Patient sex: M
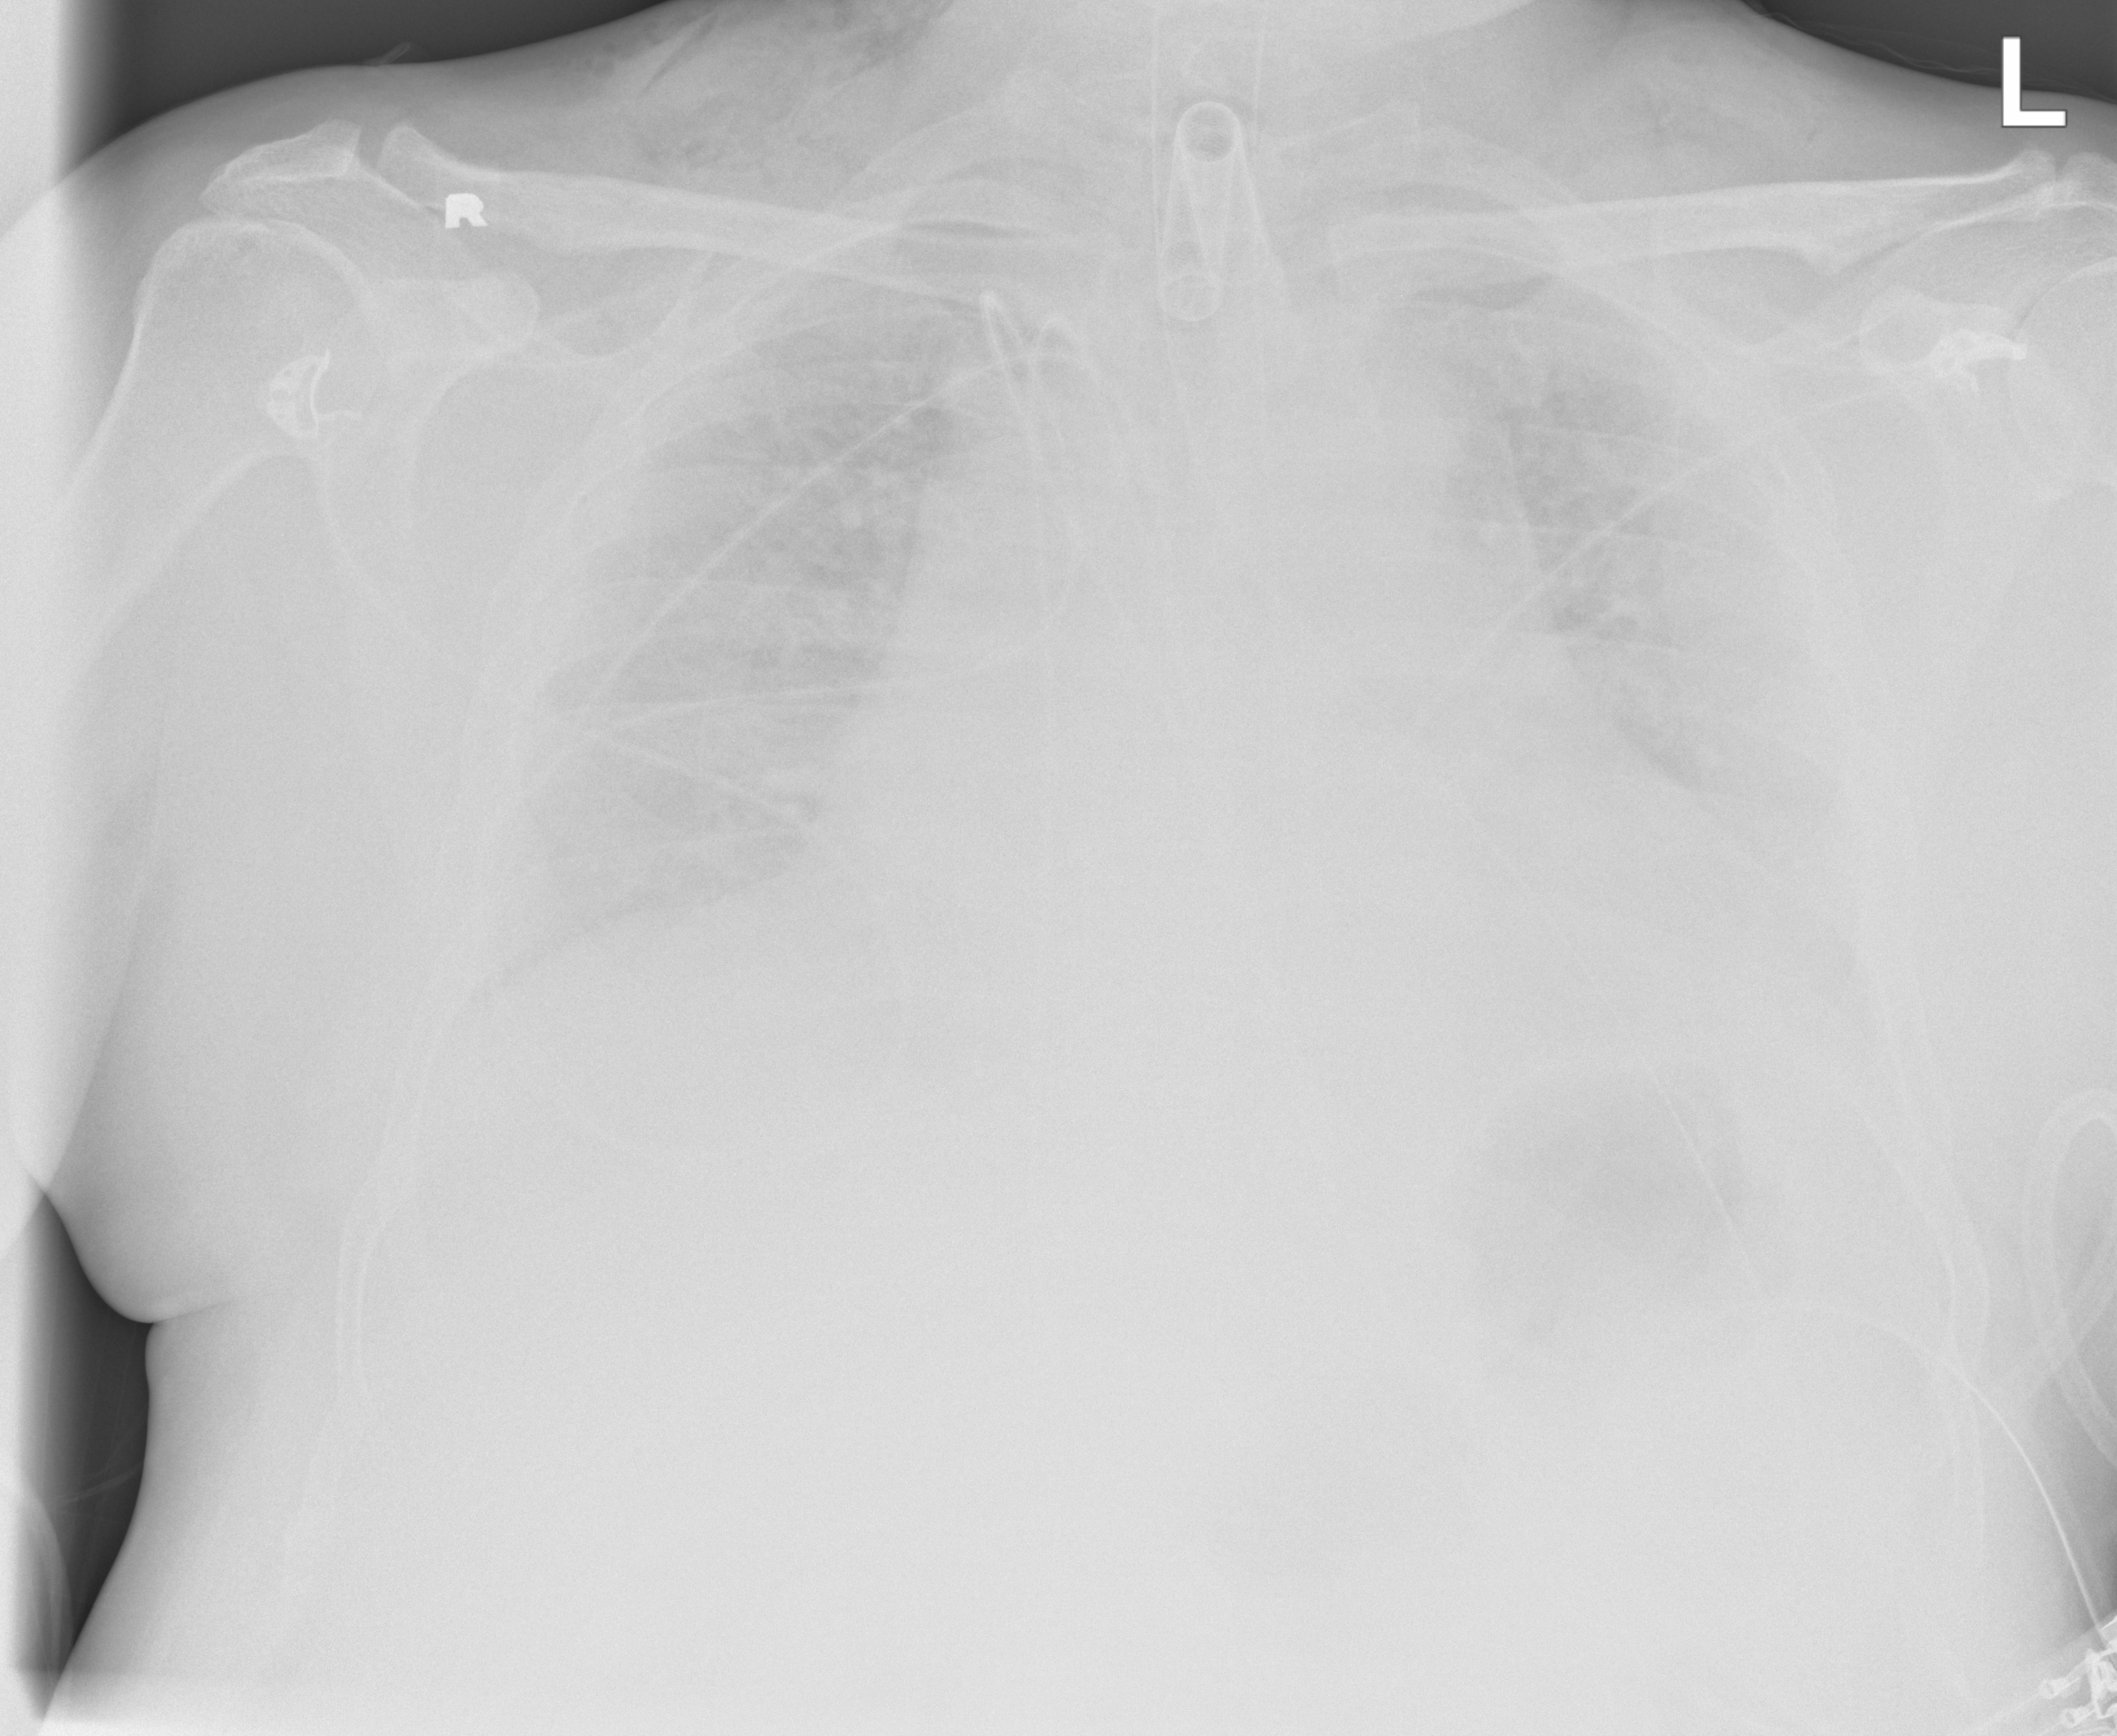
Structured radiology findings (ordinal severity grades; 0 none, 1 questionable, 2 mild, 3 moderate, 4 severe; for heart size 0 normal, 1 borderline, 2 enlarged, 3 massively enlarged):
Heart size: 2
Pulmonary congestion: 2
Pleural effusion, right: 2
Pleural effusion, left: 2
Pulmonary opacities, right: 4
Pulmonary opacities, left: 4
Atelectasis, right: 2
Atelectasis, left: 2